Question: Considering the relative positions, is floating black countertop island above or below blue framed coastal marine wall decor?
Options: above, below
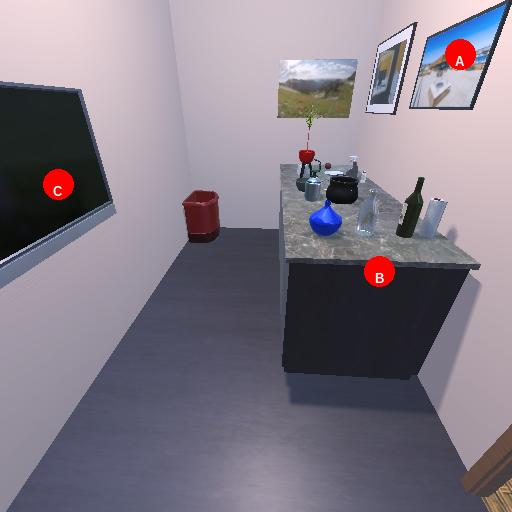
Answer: above